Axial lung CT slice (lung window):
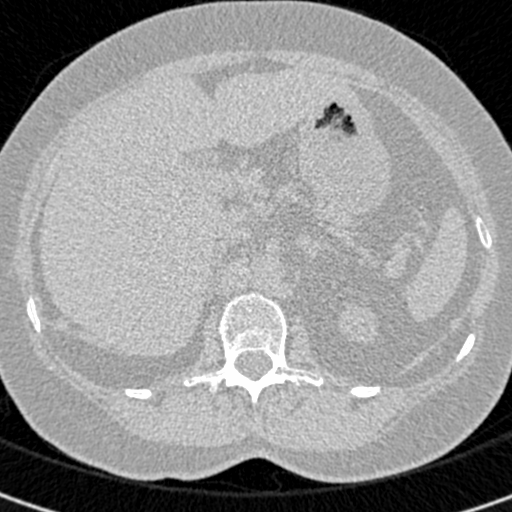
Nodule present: no